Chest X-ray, AP view. Patient: 21 years old, sex M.
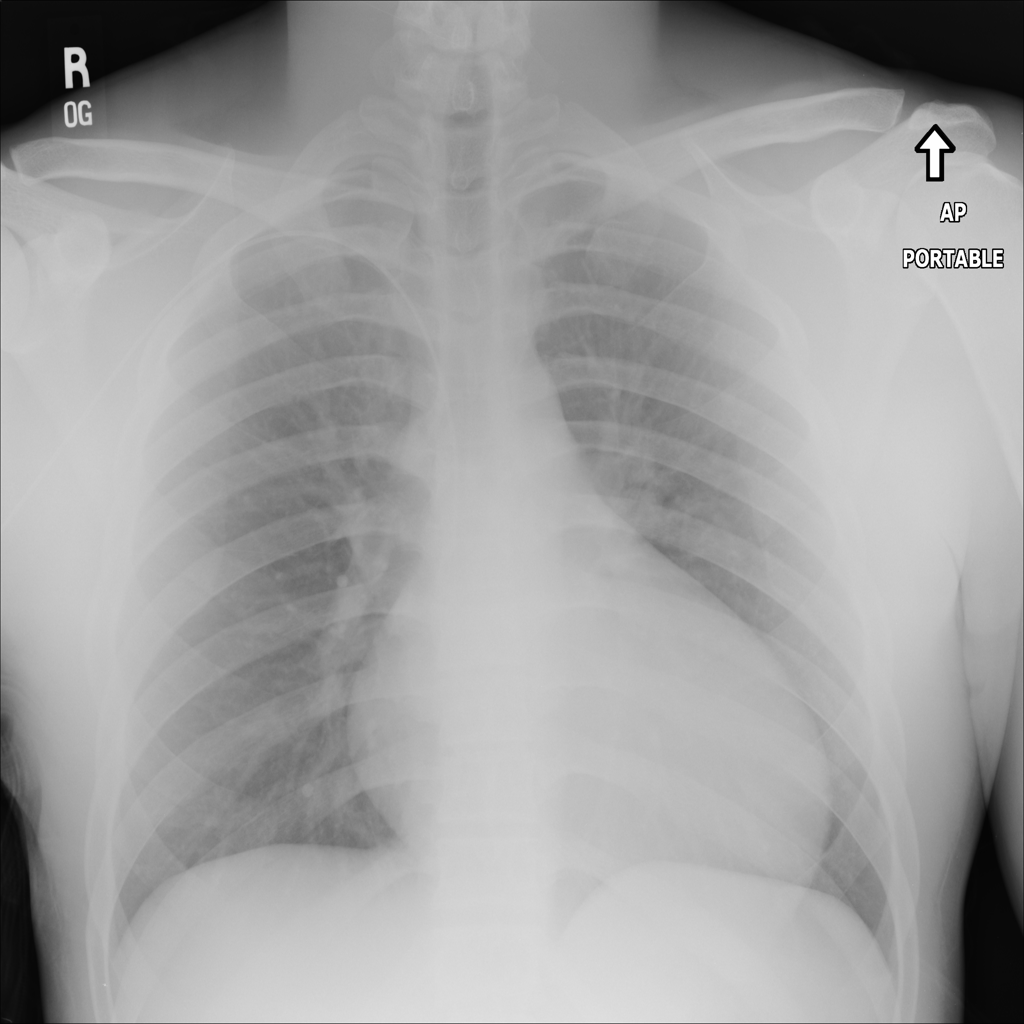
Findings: Cardiomegaly